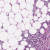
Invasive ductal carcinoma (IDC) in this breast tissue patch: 1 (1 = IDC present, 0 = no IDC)